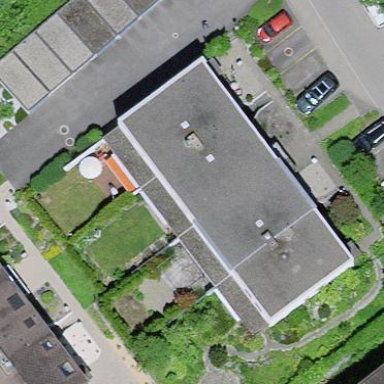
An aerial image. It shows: Residential building.